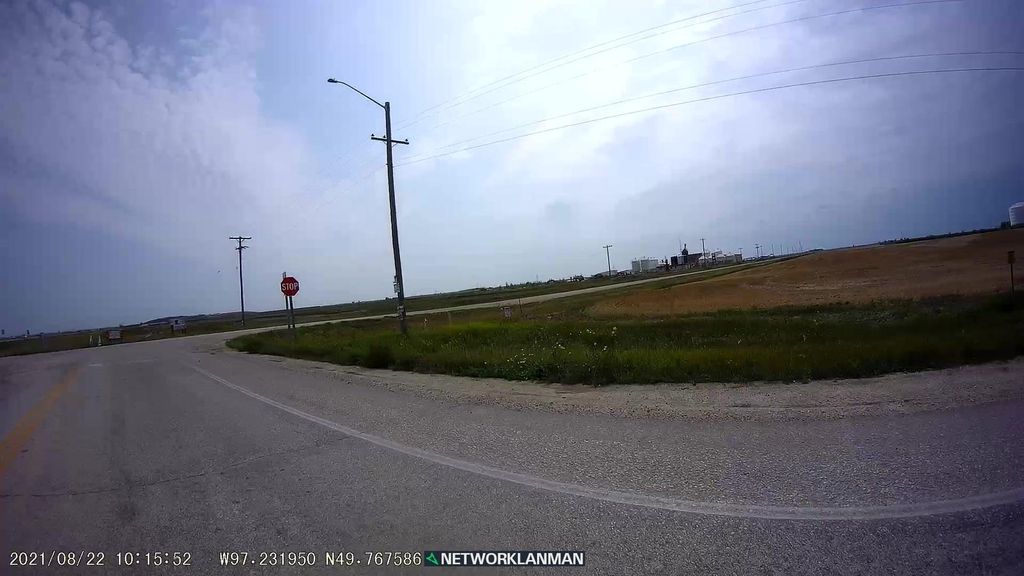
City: winnipeg